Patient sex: M
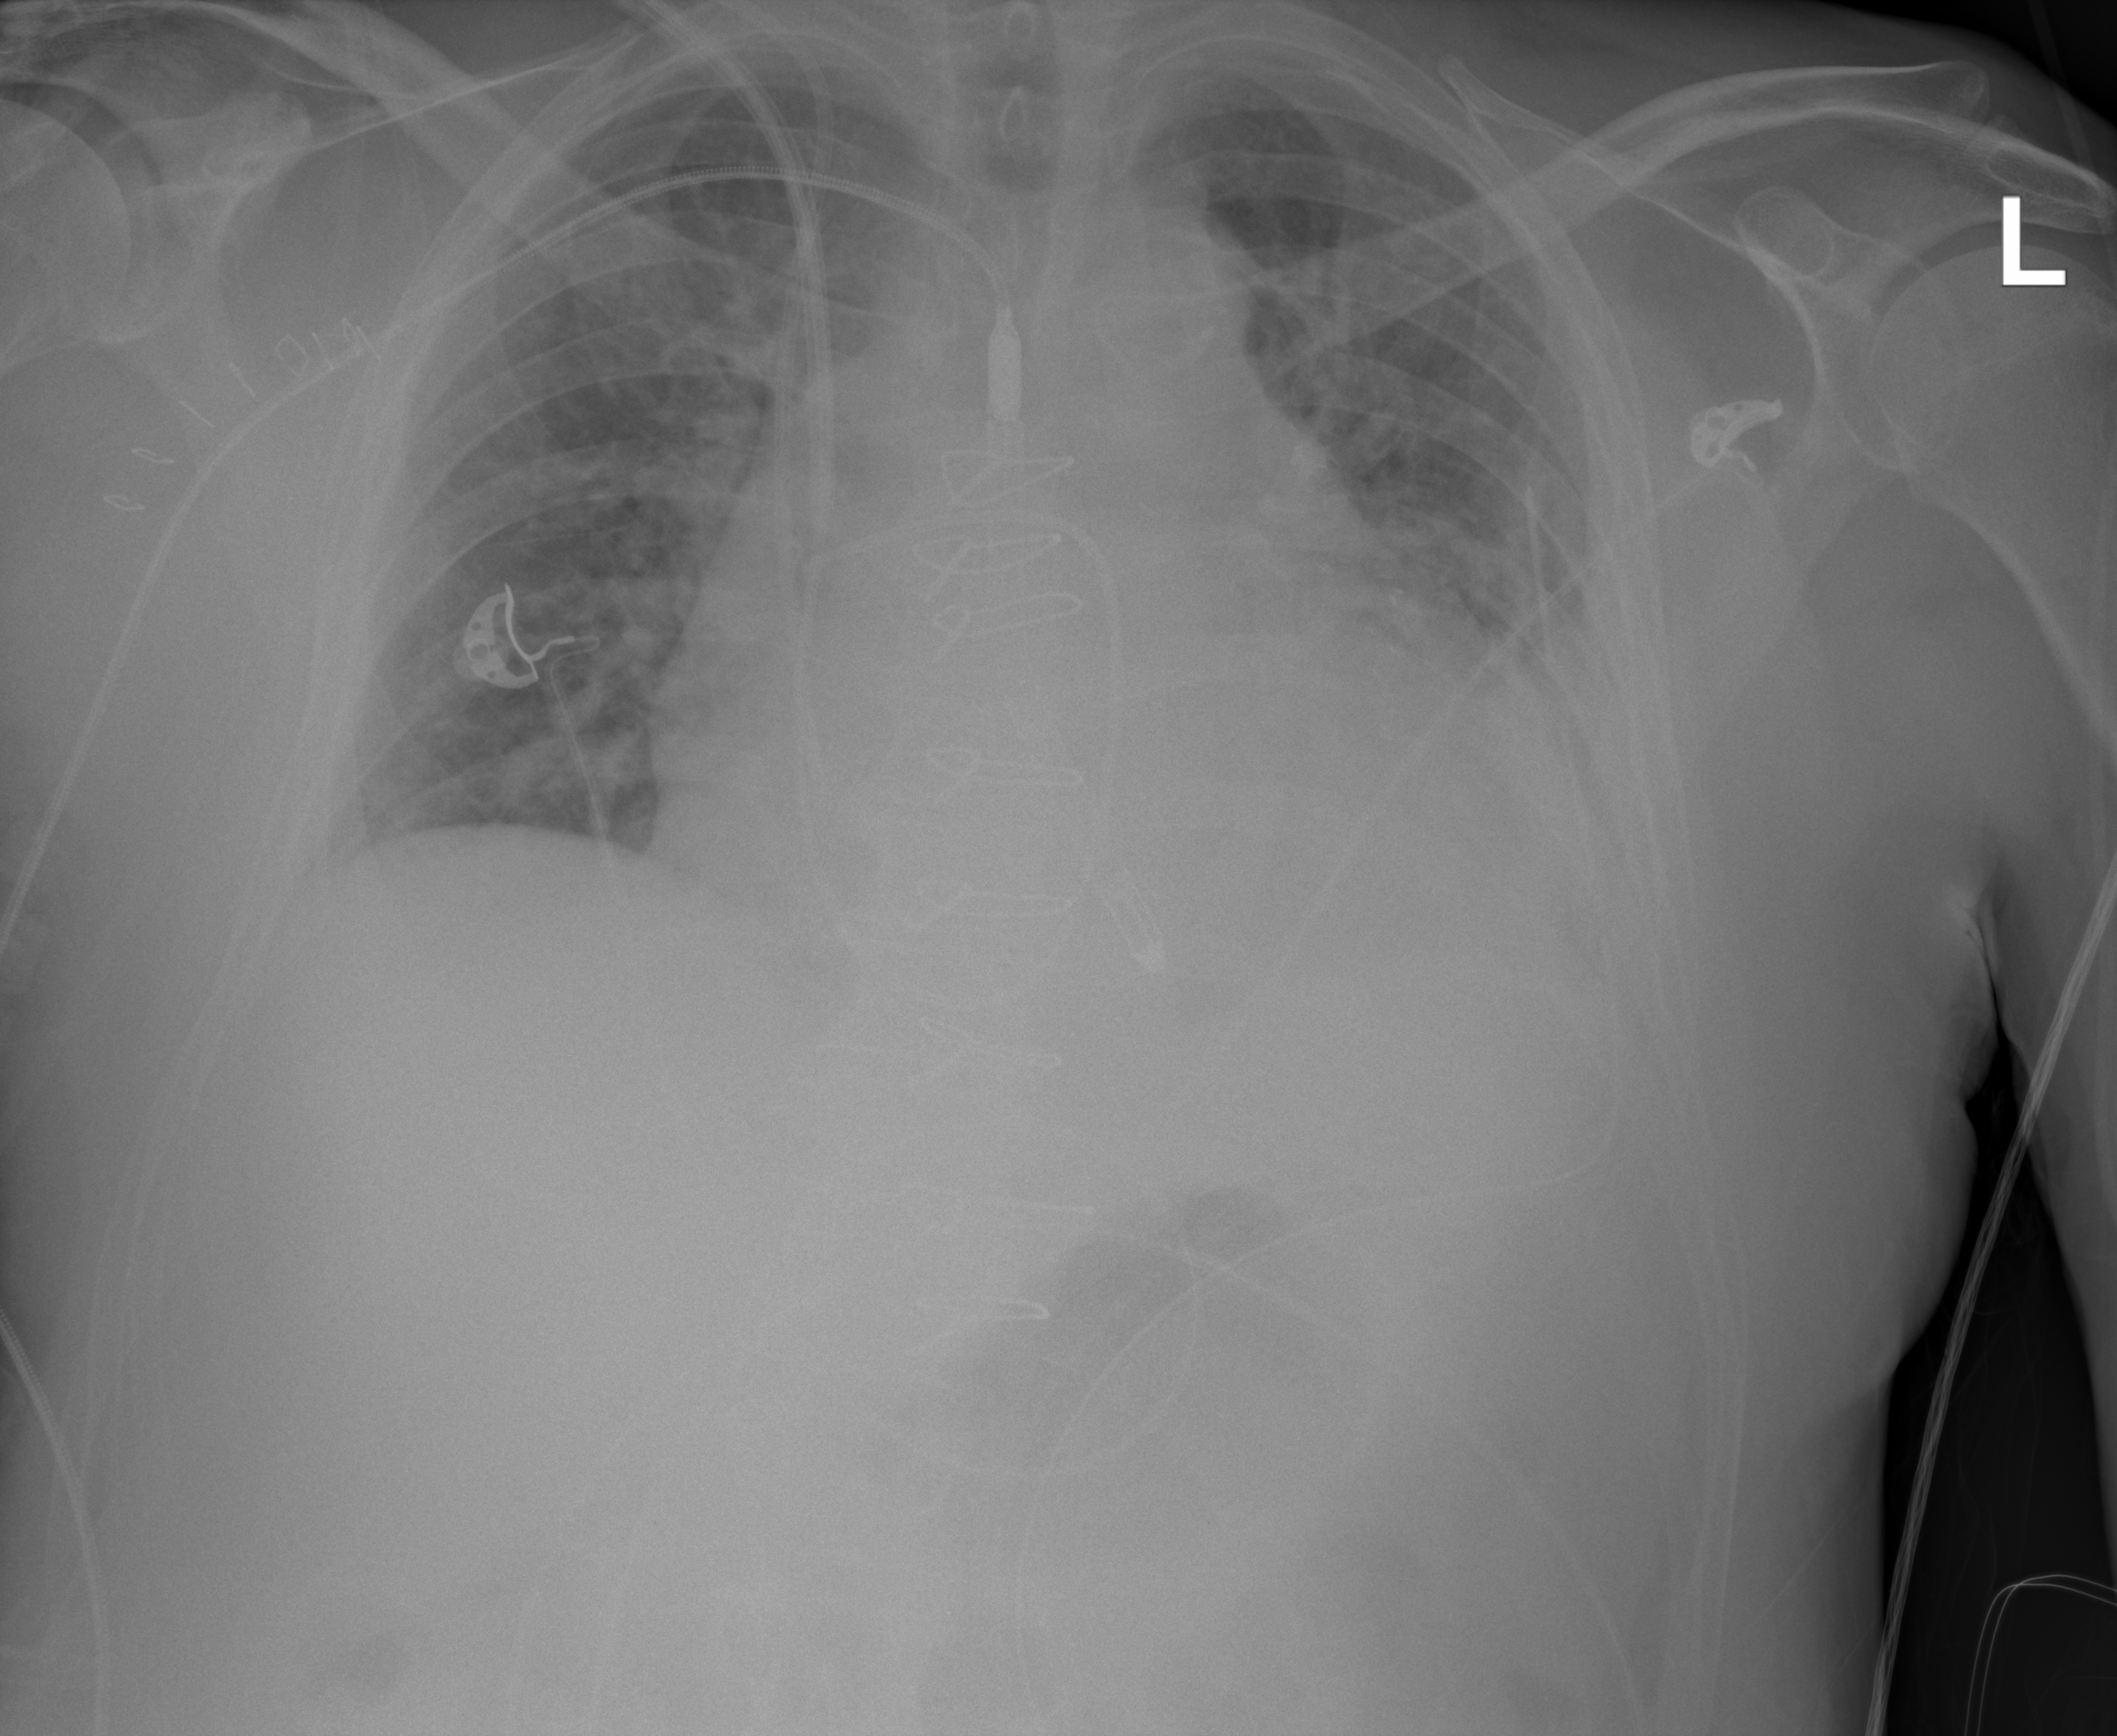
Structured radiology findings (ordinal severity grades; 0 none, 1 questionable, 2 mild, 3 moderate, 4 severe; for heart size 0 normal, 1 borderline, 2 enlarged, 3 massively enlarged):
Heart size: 3
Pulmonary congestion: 2
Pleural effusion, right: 0
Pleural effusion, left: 2
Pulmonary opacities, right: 0
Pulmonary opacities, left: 2
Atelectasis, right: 0
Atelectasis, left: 3